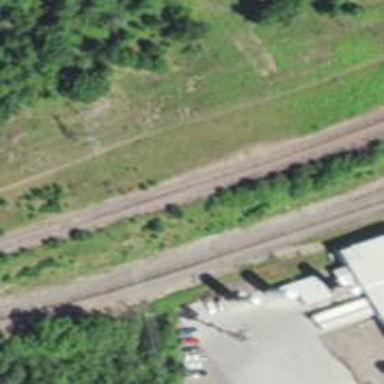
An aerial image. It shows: Railway spur service.